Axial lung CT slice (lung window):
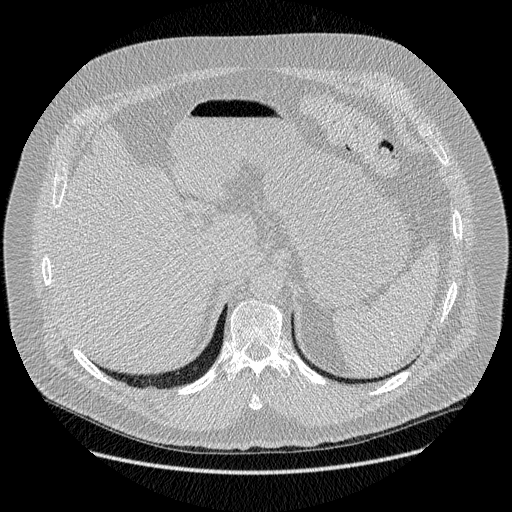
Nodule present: no